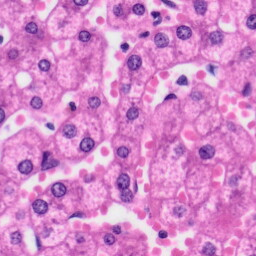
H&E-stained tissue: Liver